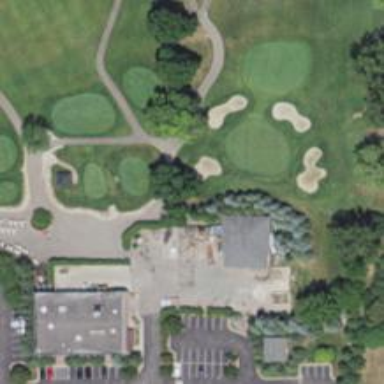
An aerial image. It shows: View of golf hole.